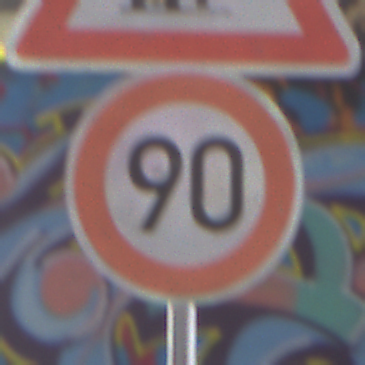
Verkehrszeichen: Geschwindigkeit90
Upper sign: UnzureichendesLichtraumprofil
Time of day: Midday
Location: Roofed (Special)
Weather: Overcast
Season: NotSpecified
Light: Natural